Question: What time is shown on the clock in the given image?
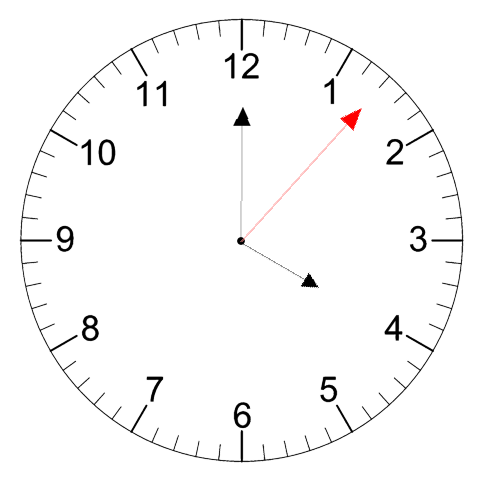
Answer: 04:00:07